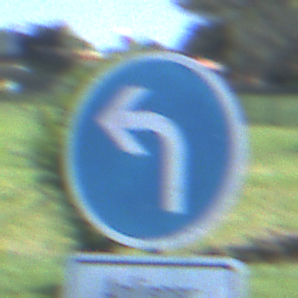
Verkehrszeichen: VorgeschriebeneFahrtrichtungLinks
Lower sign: PersonengruppenFrei2
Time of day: Midday
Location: Outdoor (Nature)
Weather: Clear
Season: Summer
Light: Natural